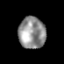
Tissue: prostate
Cell type: Myeloid cells
Senescence score: 0.3497
Nuclear area (px): 834
Mean DAPI intensity: 145.986